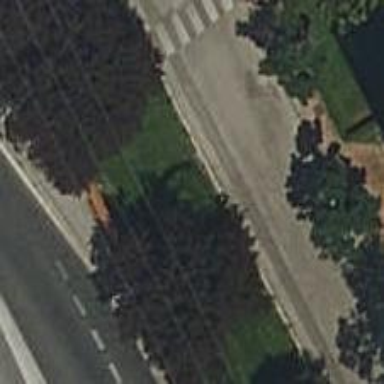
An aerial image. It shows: Bus stop with sheltered platform for public transport.